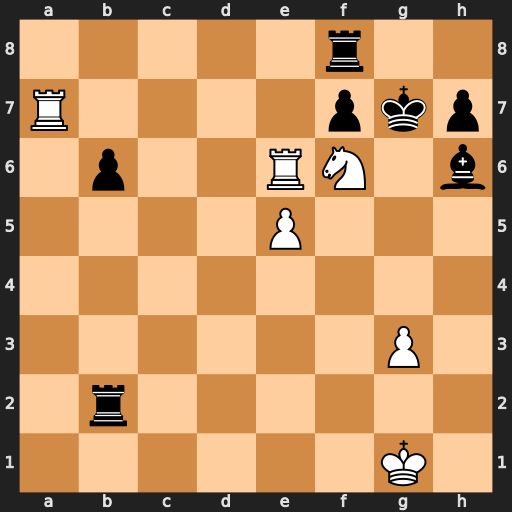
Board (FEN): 5r2/R4pkp/1p2RN1b/4P3/8/6P1/1r6/6K1
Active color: w
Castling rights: -
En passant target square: -
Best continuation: Nh5+ Kg8 Rxh6